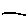
Label: line